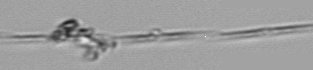
Label: Pseudo-nitzschia